Field crop: tomato
Growth stage: 2
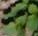
Species: solanum